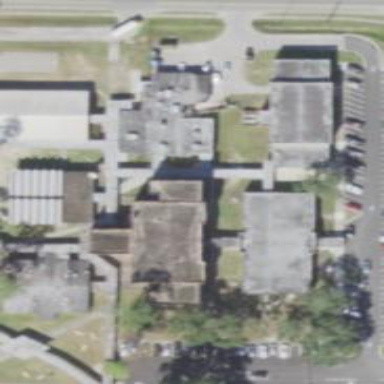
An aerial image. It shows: School.